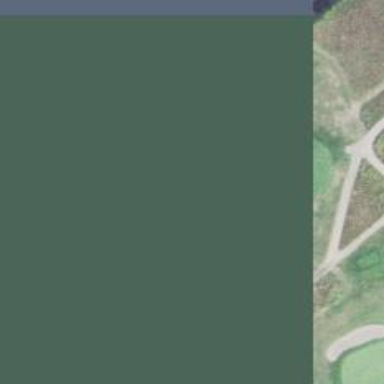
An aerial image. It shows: View of golf hole.